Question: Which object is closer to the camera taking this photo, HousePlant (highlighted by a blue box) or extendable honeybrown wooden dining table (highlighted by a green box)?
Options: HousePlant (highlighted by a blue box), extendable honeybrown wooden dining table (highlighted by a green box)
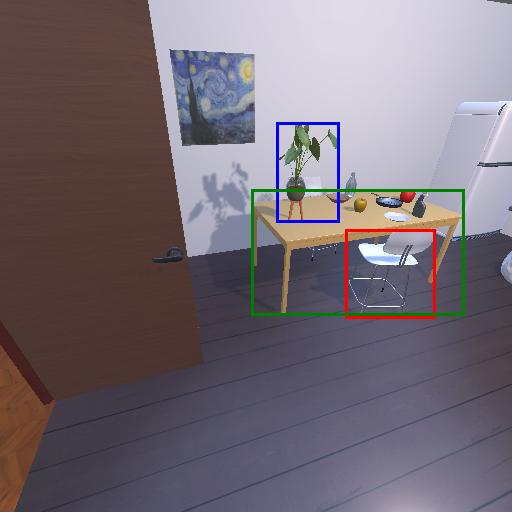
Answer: HousePlant (highlighted by a blue box)